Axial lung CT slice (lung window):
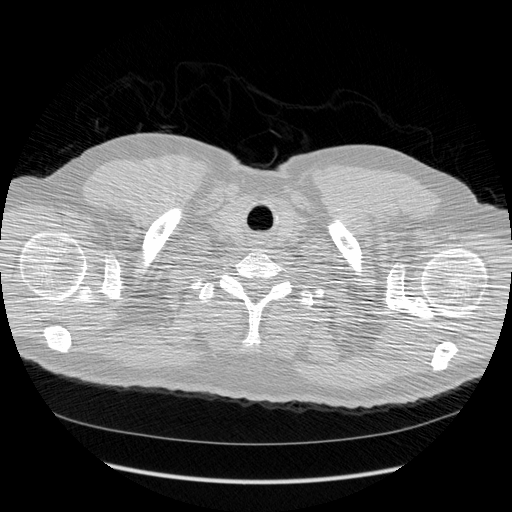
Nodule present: no